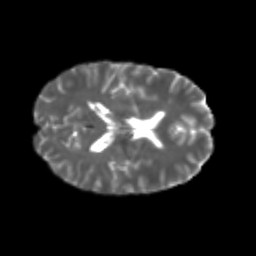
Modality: T2w
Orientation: axial
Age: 22
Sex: male
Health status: healthy
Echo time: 0.074 s